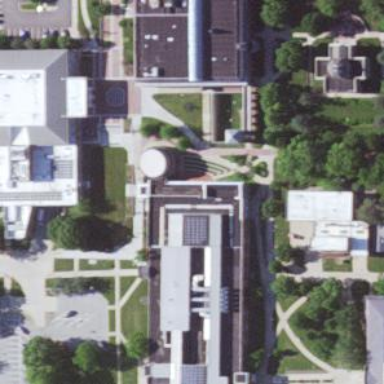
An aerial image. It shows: University building.